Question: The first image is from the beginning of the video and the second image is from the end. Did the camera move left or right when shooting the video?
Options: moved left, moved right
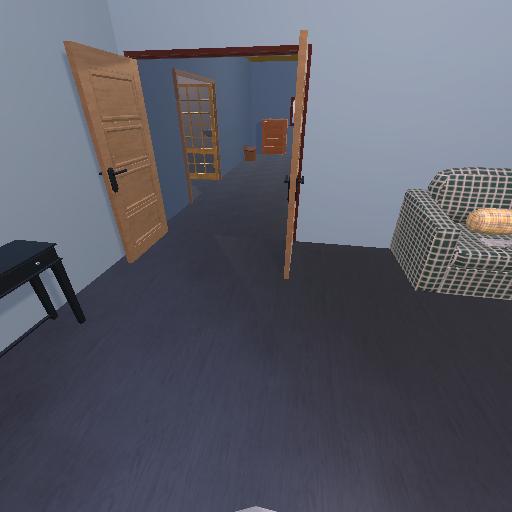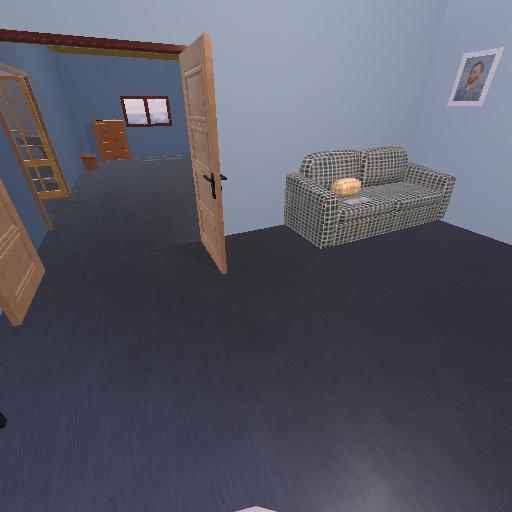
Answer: moved left